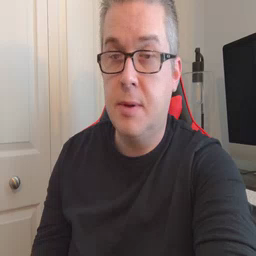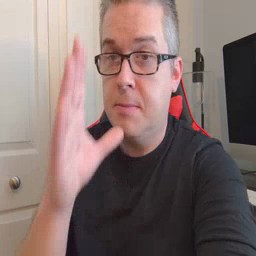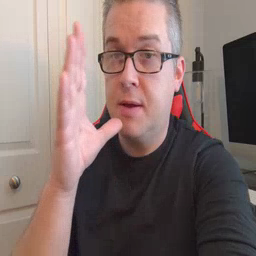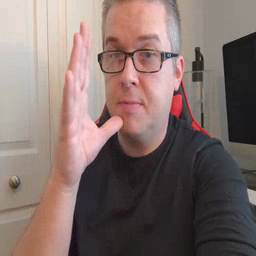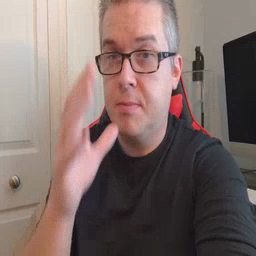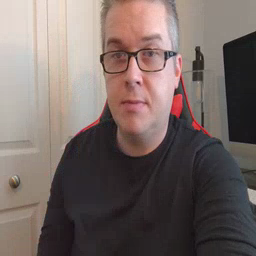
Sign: mom